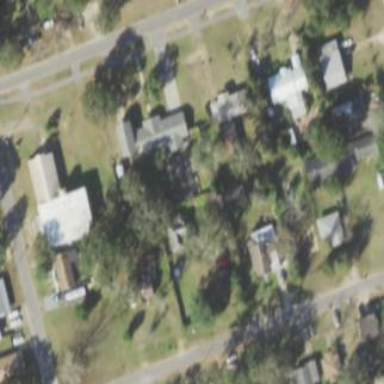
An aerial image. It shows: This residential area consists of single-family homes.